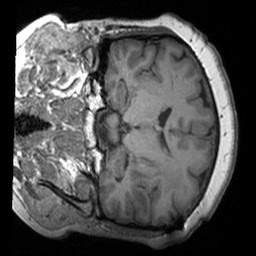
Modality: T1w
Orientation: coronal
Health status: ill
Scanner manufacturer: siemens
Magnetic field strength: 3 T
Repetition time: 1.7 s
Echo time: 0.00254 s